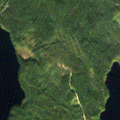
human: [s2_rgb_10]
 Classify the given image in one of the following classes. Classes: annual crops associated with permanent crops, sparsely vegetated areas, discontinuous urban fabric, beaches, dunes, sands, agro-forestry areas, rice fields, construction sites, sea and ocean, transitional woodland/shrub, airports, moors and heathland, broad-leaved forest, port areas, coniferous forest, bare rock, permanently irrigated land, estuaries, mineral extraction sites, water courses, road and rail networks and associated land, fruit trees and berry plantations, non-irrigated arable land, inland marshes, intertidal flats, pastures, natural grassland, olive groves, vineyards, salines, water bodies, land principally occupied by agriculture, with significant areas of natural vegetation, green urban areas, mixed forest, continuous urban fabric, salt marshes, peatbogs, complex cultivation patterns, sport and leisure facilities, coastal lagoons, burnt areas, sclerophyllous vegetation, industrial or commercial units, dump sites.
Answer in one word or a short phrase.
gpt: coniferous forest, water bodies